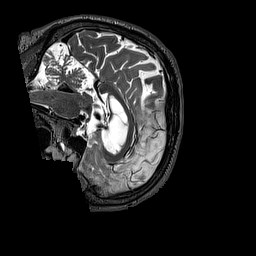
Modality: T2w
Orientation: sagittal
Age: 75
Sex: male
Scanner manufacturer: siemens
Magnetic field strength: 3 T
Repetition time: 3.2 s
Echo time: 0.567 s